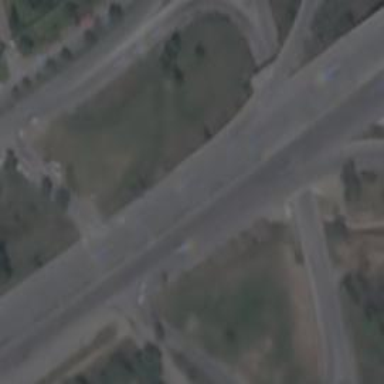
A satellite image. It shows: Trunk link highway.